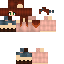
A female human skin with pale skin, wearing brown long hair dressed in a red tshirt and brown pants, featuring a closed mouth.